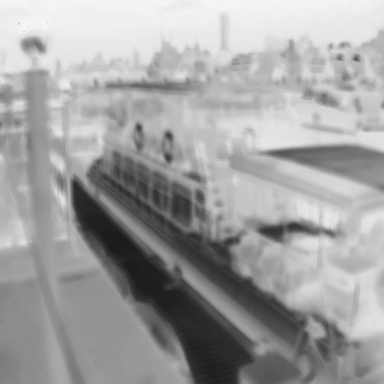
There is a container_ship in the infrared image.